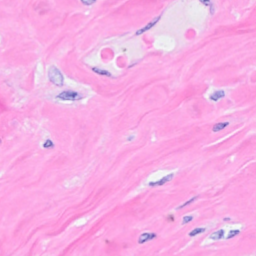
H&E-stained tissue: Breast